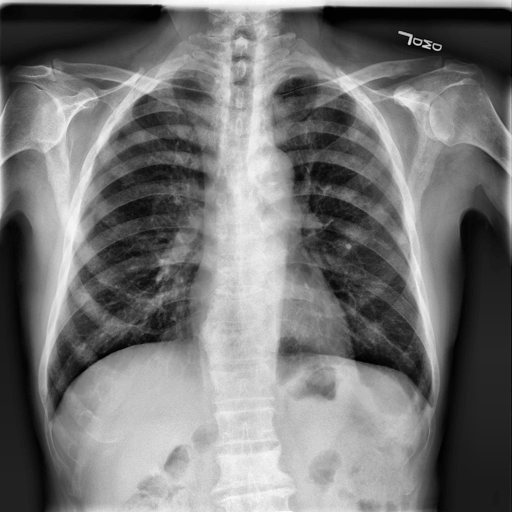
Finding: NORMAL